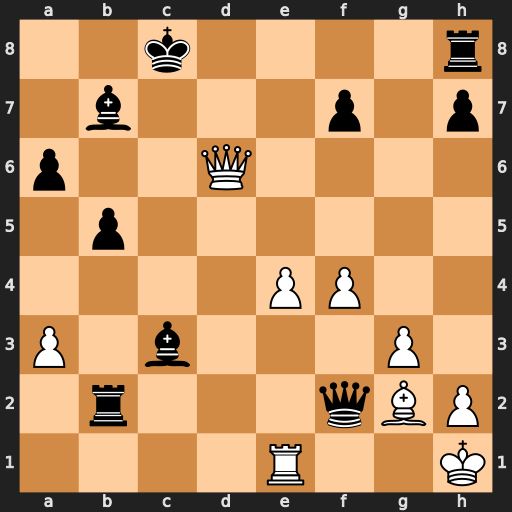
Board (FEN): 2k4r/1b3p1p/p2Q4/1p6/4PP2/P1b3P1/1r3qBP/4R2K
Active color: w
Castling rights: -
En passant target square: -
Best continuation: Bh3+ f5 Bxf5#